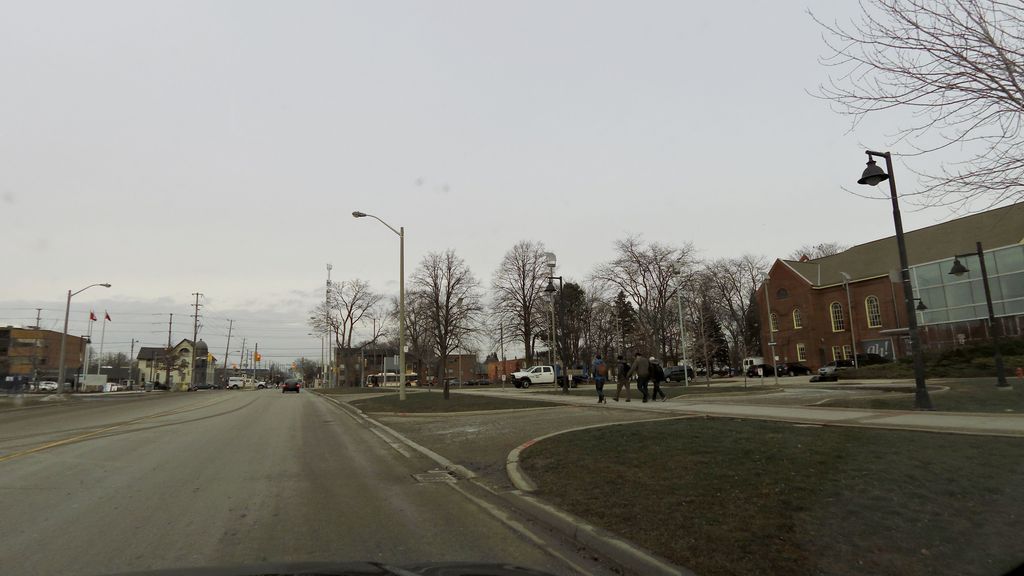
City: toronto